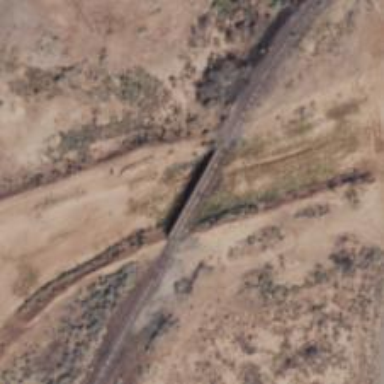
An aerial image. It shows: Railway spur bridge.